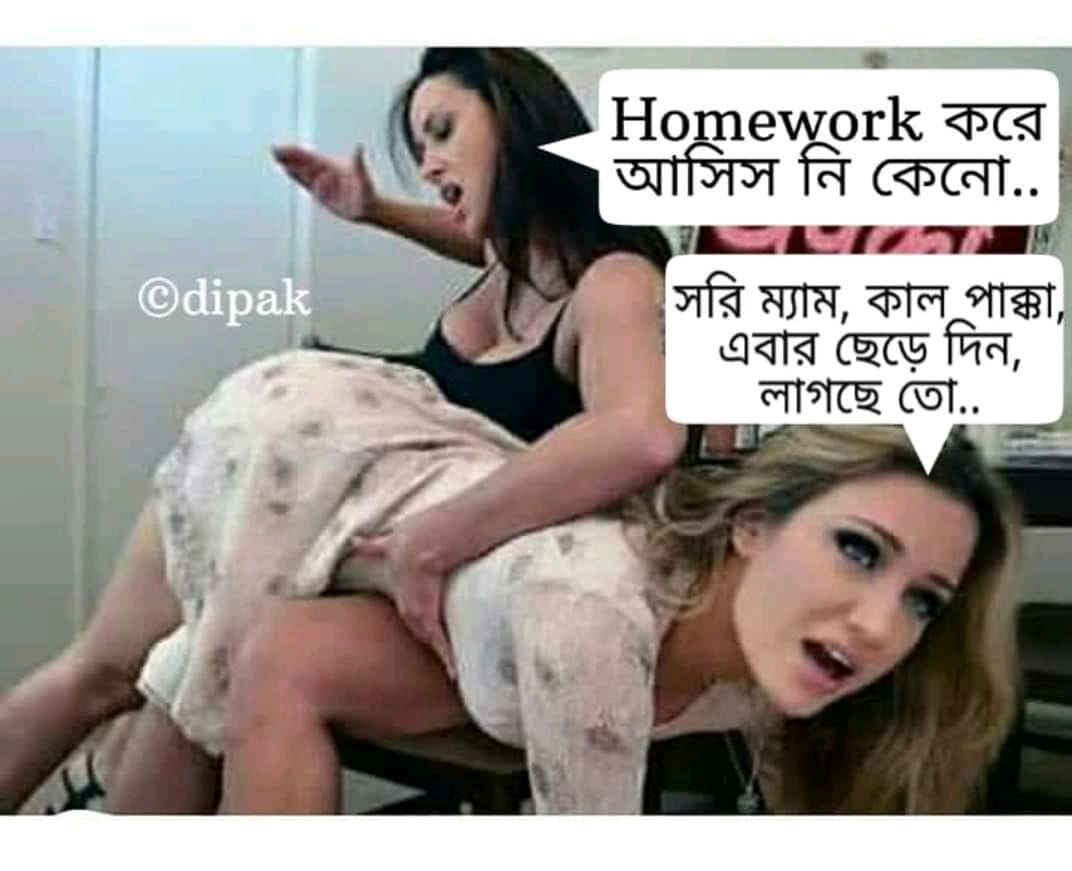
Caption: Homework করে আসিস নি কেনো...   সরি ম্যাম, কাল পাক্কা, এবার ছেড়ে দিন, লাগছে তো...
Label: hate